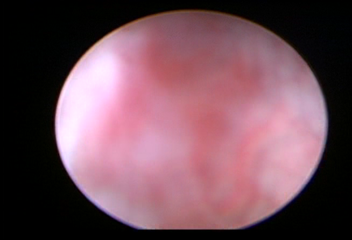
Modality: WLC
Class: Normal mucosa
Bladder cancer association: No